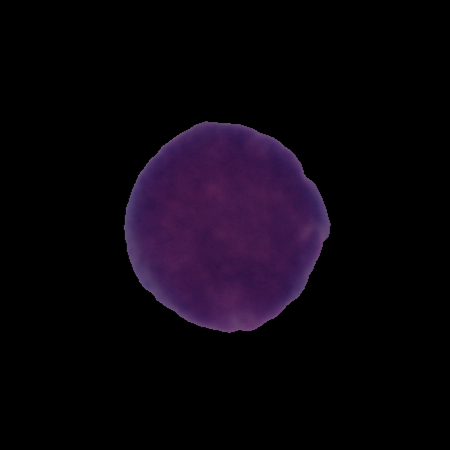
Label: cancer